Field crop: maize
Growth stage: 2
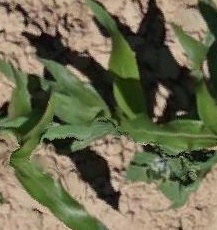
Species: maize